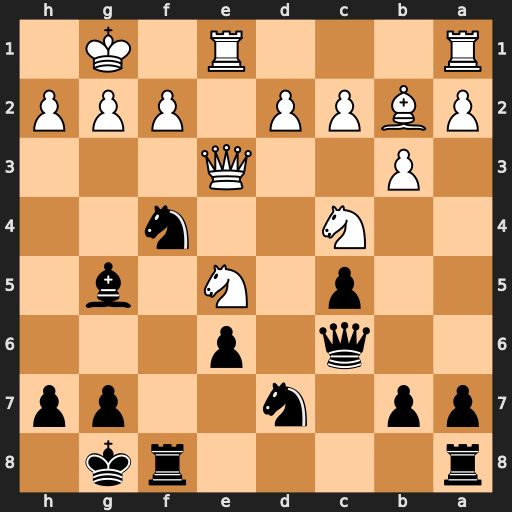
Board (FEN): r4rk1/pp1n2pp/2q1p3/2p1N1b1/2N2n2/1P2Q3/PBPP1PPP/R3R1K1
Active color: b
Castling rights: -
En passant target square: -
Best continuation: Qxg2#